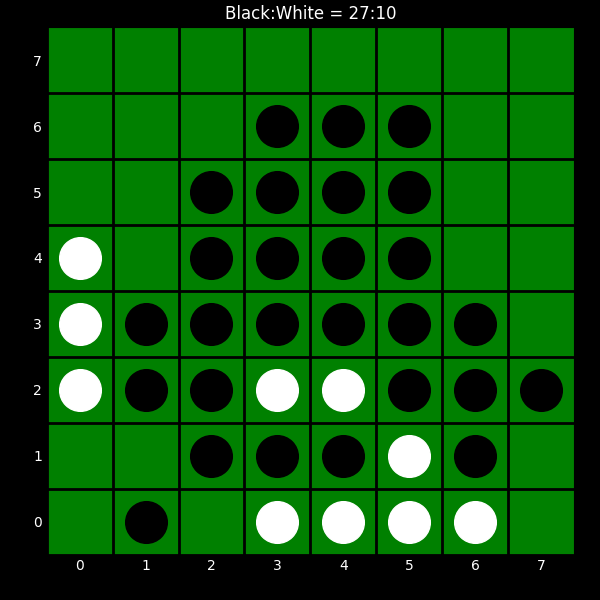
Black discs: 27
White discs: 10